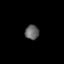
Tissue: prostate
Cell type: T cells
Senescence score: 0.3582
Nuclear area (px): 199
Mean DAPI intensity: 99.457